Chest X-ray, AP view. Patient: 34 years old, sex M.
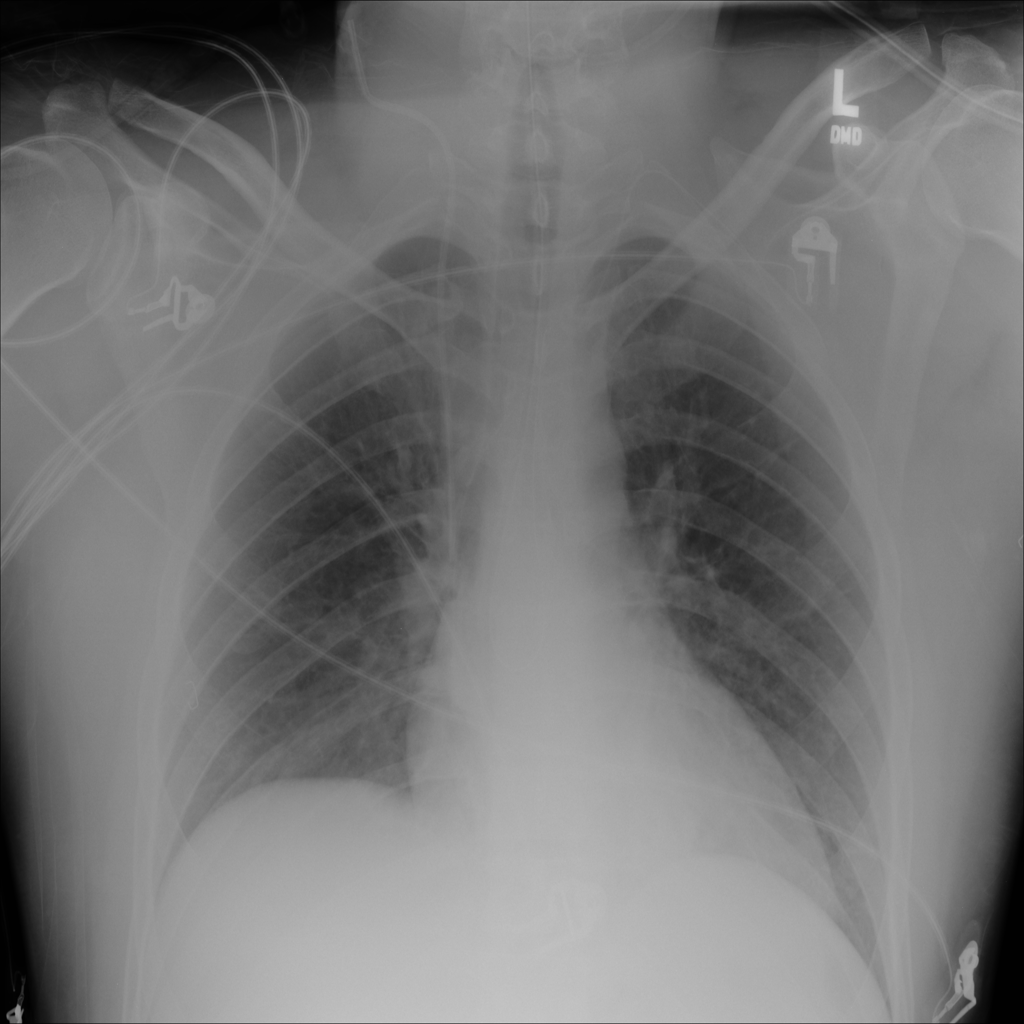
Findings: No Finding